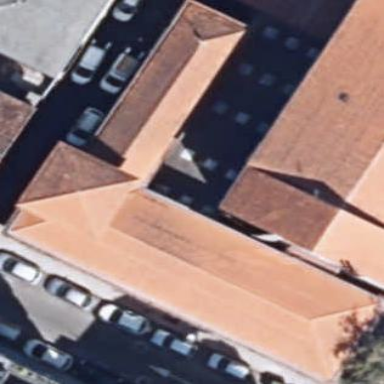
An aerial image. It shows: School building.